Question: I was wondering if it is possible to set up the page-wrap in a way so that the width is the maximum limitation to how the images and text boxes can float and left/right/top/bottom commands. below is an image that clarifies my question because my coding vocabulary is very limited at the moment:
Thank you in advance!
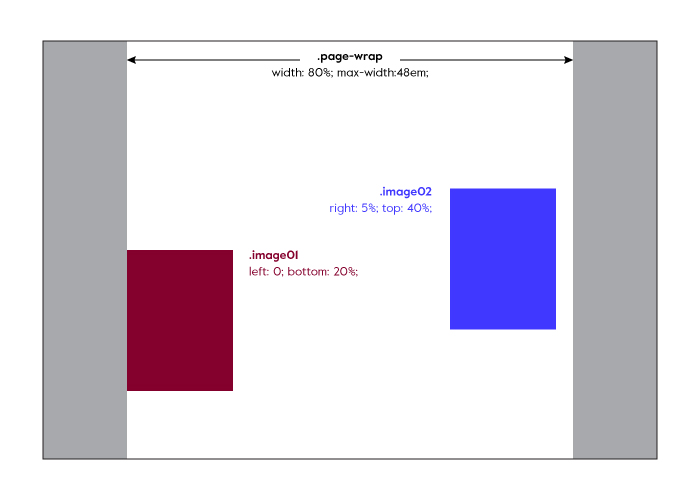
Answer: Take a look here:
<URL>
'''
#container {
background-color: gray;
width: 100%;
height: 100%;
}
#wrapper {
width: 80%;
height: 800px;
margin-left: auto;
margin-right: auto;
background-color: white;
max-width: 48em;
}
#red {
height: 100px;
width: 100px;
background-color: red;
float:left;
margin-top: 70%;
}
#blu {
height: 100px;
width: 100px;
background-color: blue;
float:right;
margin-top: 40%;
margin-right: 5%;
}
'''
or, if you want use property instead of :
<URL>
'''
#container {
background-color: gray;
width: 100%;
height: 100%;
}
#wrapper {
width: 80%;
height: 800px;
margin-left: auto;
margin-right: auto;
background-color: white;
max-width: 48em;
position: relative;
}
#wrapper > div {
position: absolute;
}
#red {
height: 100px;
width: 100px;
background-color: red;
bottom: 20%;
}
#blu {
height: 100px;
width: 100px;
background-color: blue;
top: 40%;
right: 5%;
}
'''